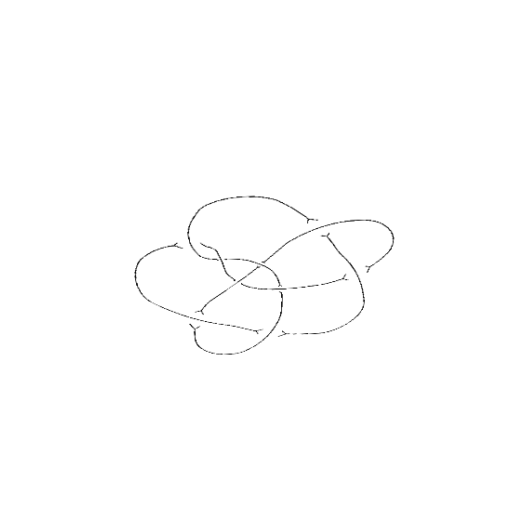
Crossing number: 9